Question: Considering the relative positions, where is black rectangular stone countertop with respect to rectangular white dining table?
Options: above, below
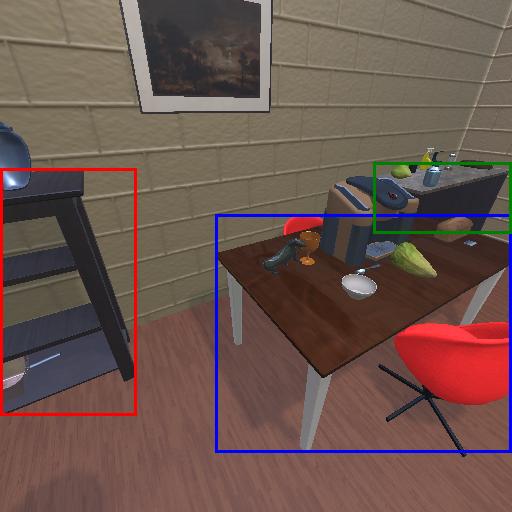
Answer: above